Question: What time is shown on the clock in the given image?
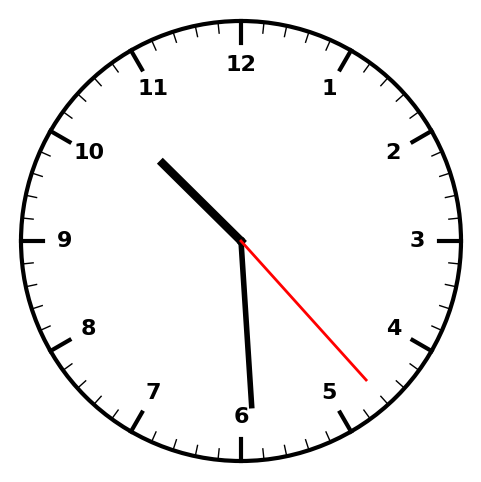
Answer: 10:29:23